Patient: sex F, age 82
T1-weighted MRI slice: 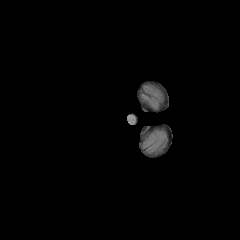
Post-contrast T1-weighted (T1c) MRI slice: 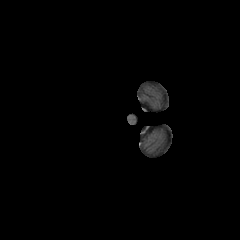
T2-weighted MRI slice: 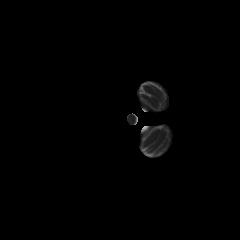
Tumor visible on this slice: no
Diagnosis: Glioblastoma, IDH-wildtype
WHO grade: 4